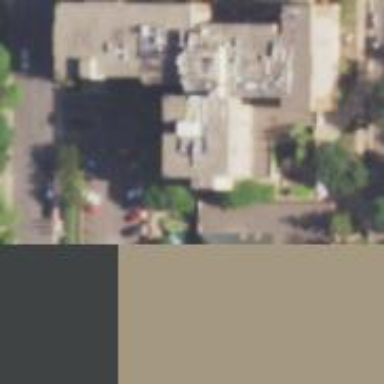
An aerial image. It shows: Building.